【题型】填空题　【知识点】解析几何　【难度】medium
(2024·上海虹口·一模) 双曲线 $C_1:\frac{x^2}{a^2} - \frac{y^2}{b^2} = 1$ 的左、右焦点分别为 $F_1$ 和 $F_2$，若以点 $F_2$ 为焦点的抛物线 $C_2:y^2 = 2px(p>0)$ 与 $C_1$ 在第一象限交于点 $P$，且 $\angle PF_1F_2 = \frac{\pi}{4}$，则 $C_1$ 的离心率为 \underline{\quad\quad}。
【解答】
\vspace{0.5em}
\textbf{【答案】} $\sqrt{2} + 1$

\vspace{0.5em}
\textbf{【解析】}
如图，过 $P$ 作抛物线准线的垂线，垂足为 $M$，设 $|PF_2| = t$，

因为 $F_2$ 是抛物线的焦点，$\therefore |PM| = |PF_2| = t$。

$\because \angle PF_1F_2 = \frac{\pi}{4}$，$\therefore |PF_1| = \frac{t}{\cos\angle F_1PM} = \frac{t}{\cos\angle PF_1F_2} = \frac{t}{\cos\frac{\pi}{4}} = \sqrt{2}t$，

在 $\triangle PF_1F_2$ 中，由余弦定理得 $|PF_2|^2 = |PF_1|^2 + |F_1F_2|^2 - 2|PF_1|\cdot|F_1F_2|\cdot\cos\angle PF_1F_2$，

$\therefore t^2 = (\sqrt{2}t)^2 + |F_1F_2|^2 - 2\sqrt{2}t\cdot|F_1F_2|\cdot\frac{\sqrt{2}}{2}$，

即 $|F_1F_2|^2 - 2t\cdot|F_1F_2| + t^2 = 0$，解得 $|F_1F_2| = t$。

又 $\because F_1$ 和 $F_2$ 是双曲线的左、右焦点，

$\therefore 2c = |F_1F_2| = t$，$2a = ||PF_1| - |PF_2|| = \sqrt{2}t - t = (\sqrt{2} - 1)t$，

$\therefore e = \frac{c}{a} = \frac{2c}{2a} = \frac{t}{(\sqrt{2}-1)t} = \sqrt{2} + 1$。

故答案为：$\sqrt{2} + 1$。

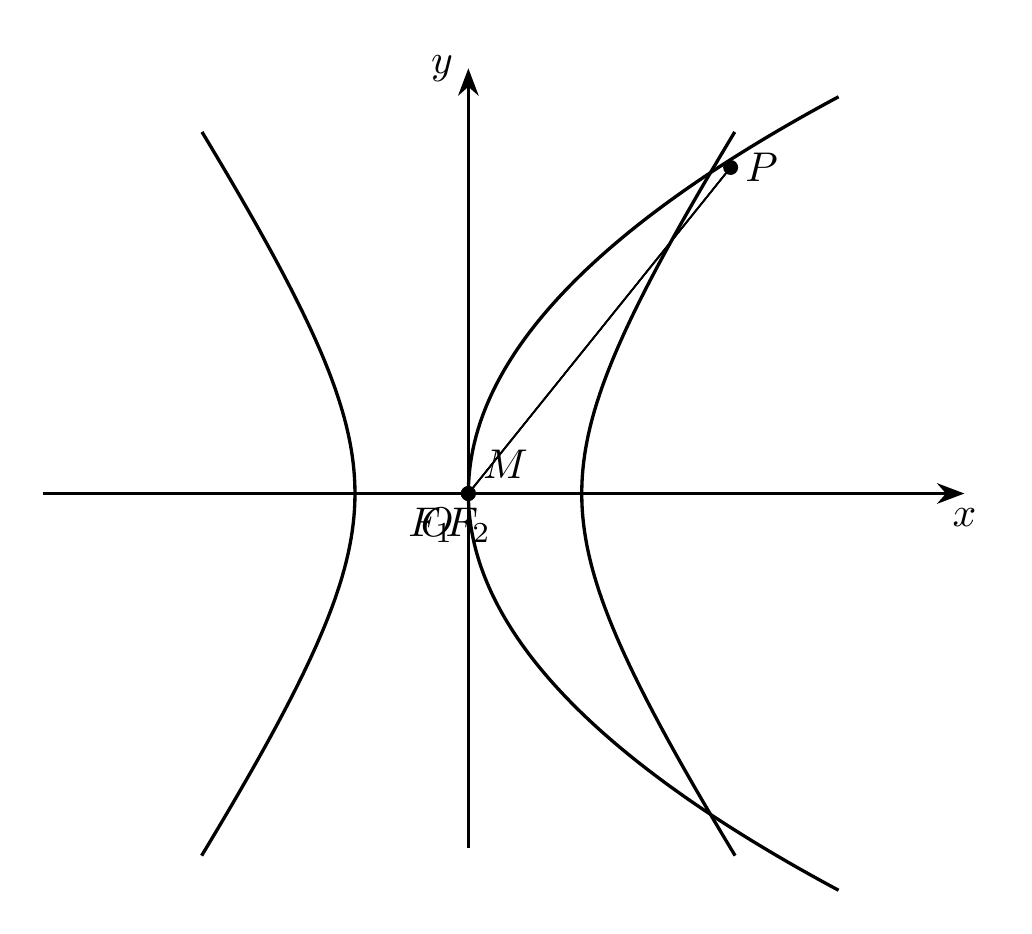